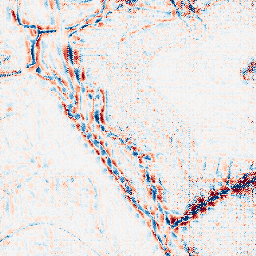
Category: wavelet
Decomposition family: wavelet_biorthogonal
Decomposition parameters: wavelet: bior2.4
level: 3
Upsampling method: regularized
Upsampling parameters: scale: 4
lambda_reg: 0.1
Upsampling scale: 4